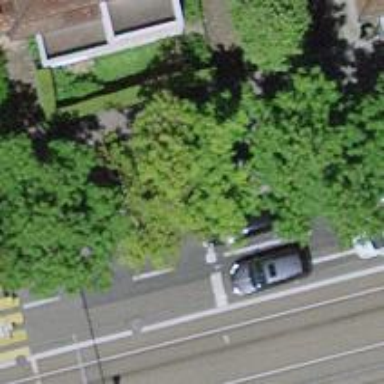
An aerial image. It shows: Avenue lined with trees.